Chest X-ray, PA view. Patient: 35 years old, sex M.
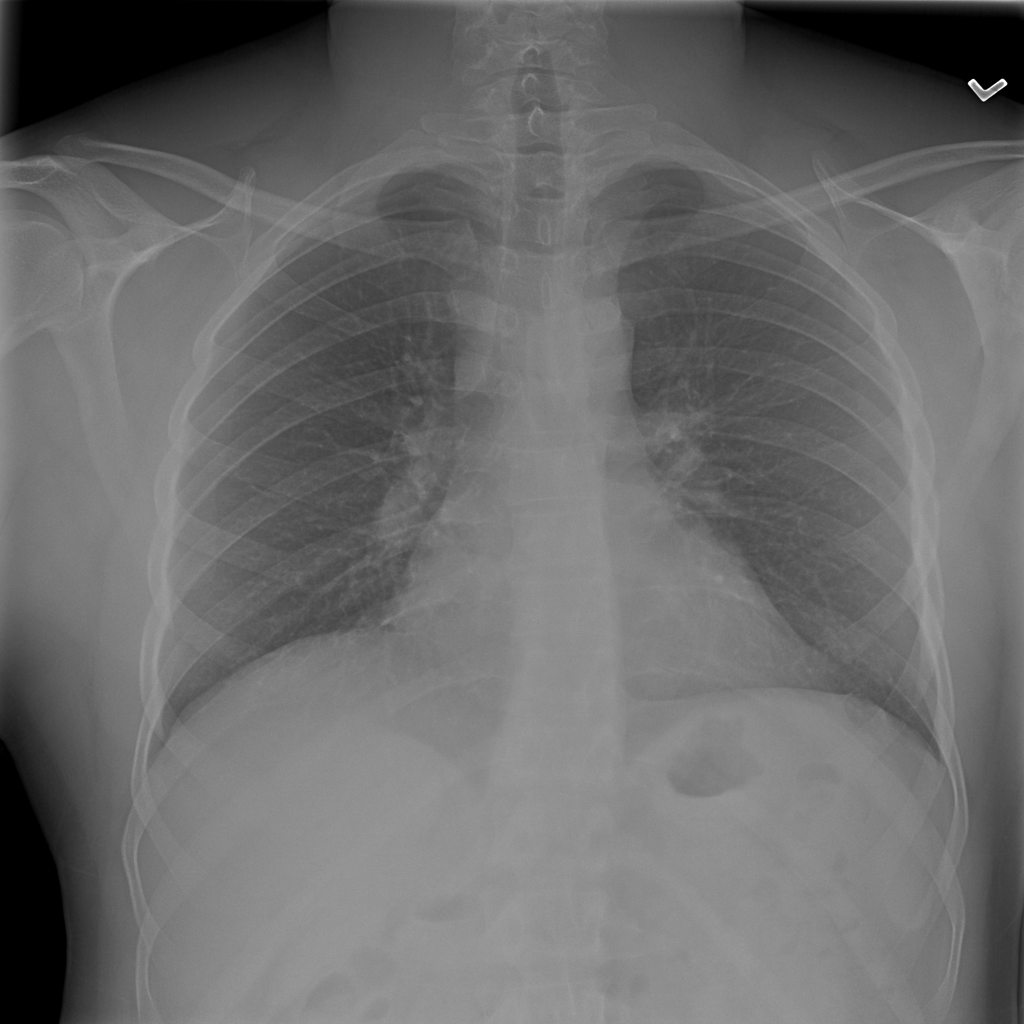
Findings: No Finding